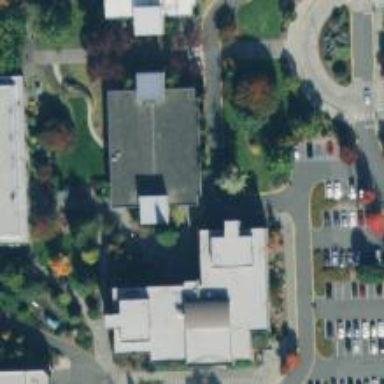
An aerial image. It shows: College building.